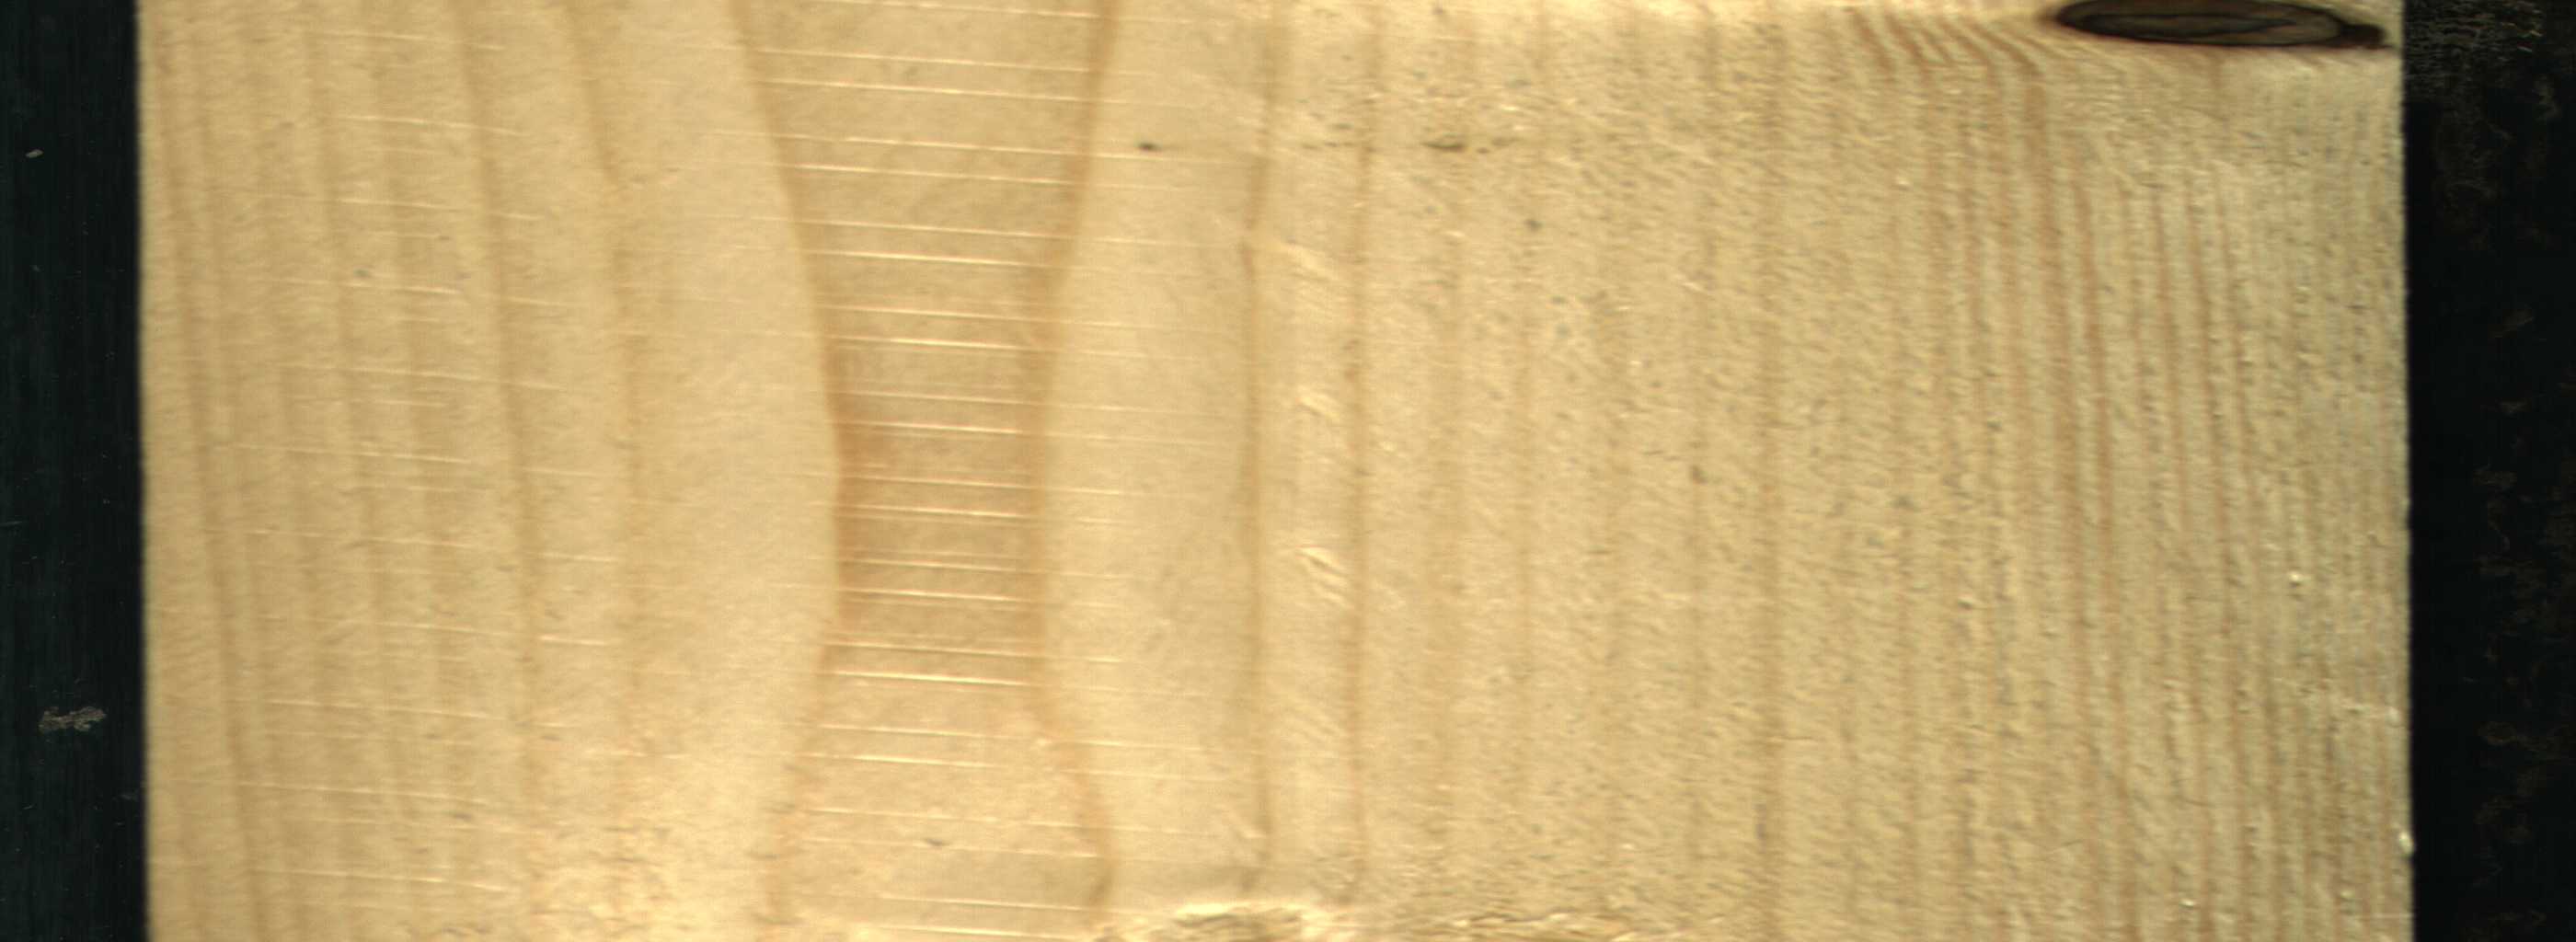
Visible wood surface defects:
Dead_Knot